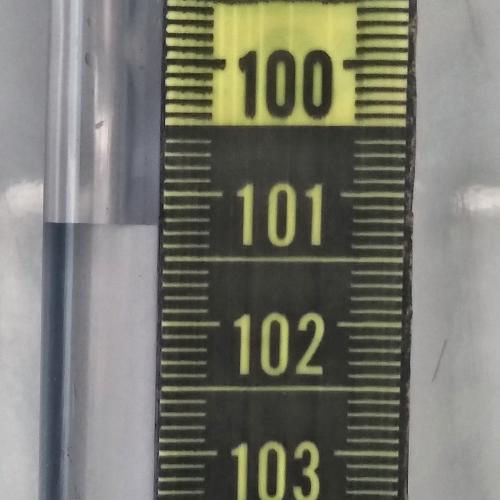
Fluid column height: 101.2 cm